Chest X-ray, AP view. Patient: 59 years old, sex F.
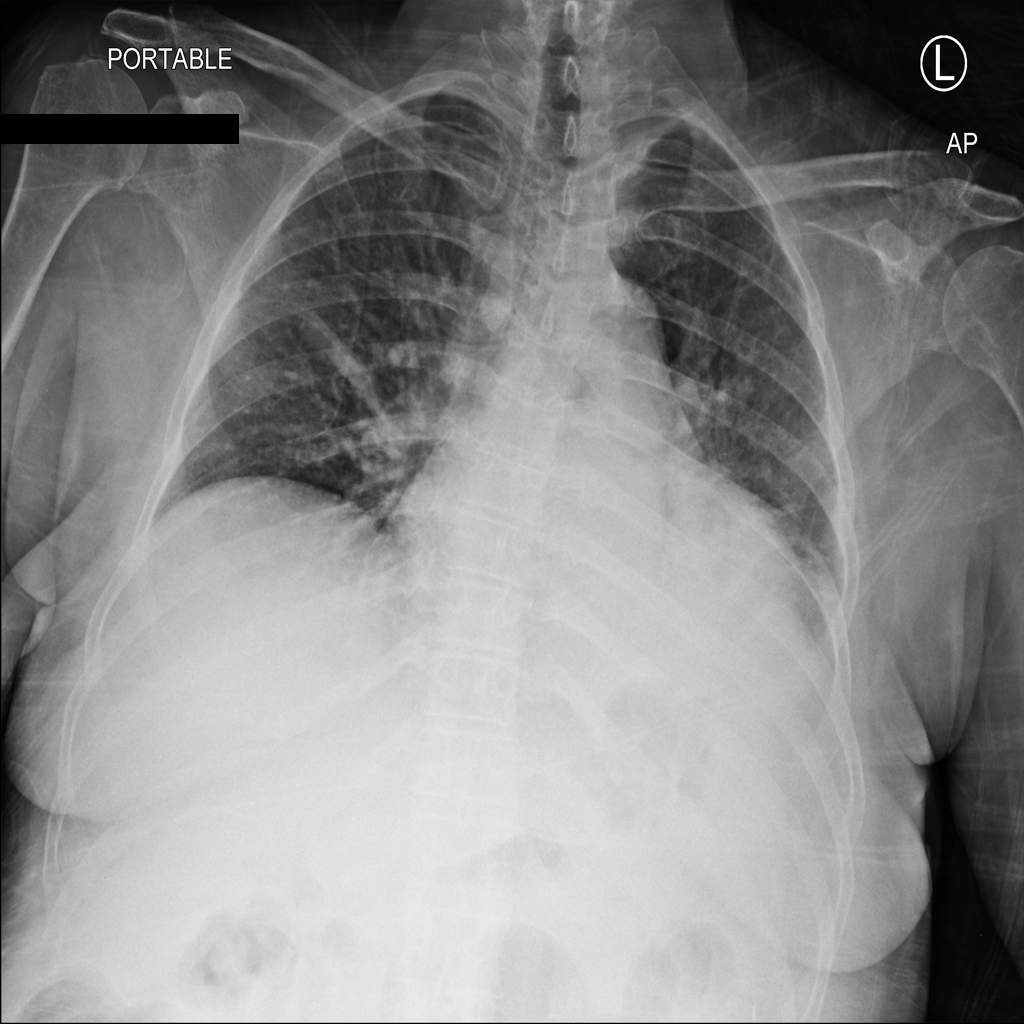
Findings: Atelectasis, Cardiomegaly